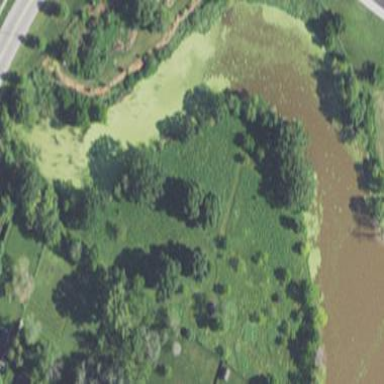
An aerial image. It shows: Marsh wetland.